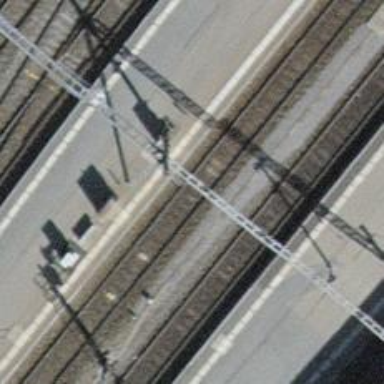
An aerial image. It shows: Solitary milestone along the railway.